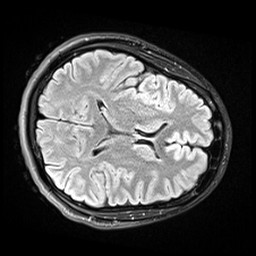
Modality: FLAIR
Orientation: axial
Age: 23
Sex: male
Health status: healthy
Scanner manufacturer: siemens
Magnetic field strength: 3 T
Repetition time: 9 s
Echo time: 0.088 s